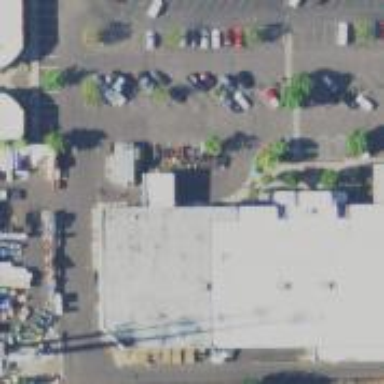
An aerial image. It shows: Retail building that houses agrarian shop.